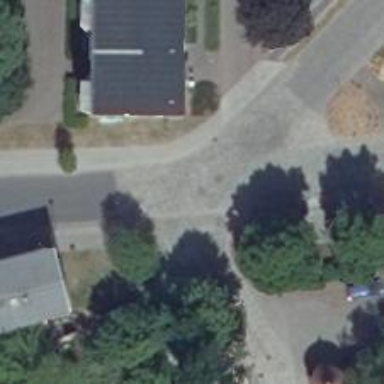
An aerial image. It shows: Residential road with sidewalk on the left.